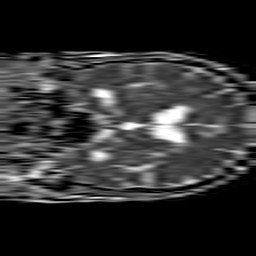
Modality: ADC
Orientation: coronal
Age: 50
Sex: male
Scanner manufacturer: philips
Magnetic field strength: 1.5 T
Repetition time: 4.6 s
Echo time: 0.08631 s